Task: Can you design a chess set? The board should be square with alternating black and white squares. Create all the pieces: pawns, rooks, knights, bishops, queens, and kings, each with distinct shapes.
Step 3553:
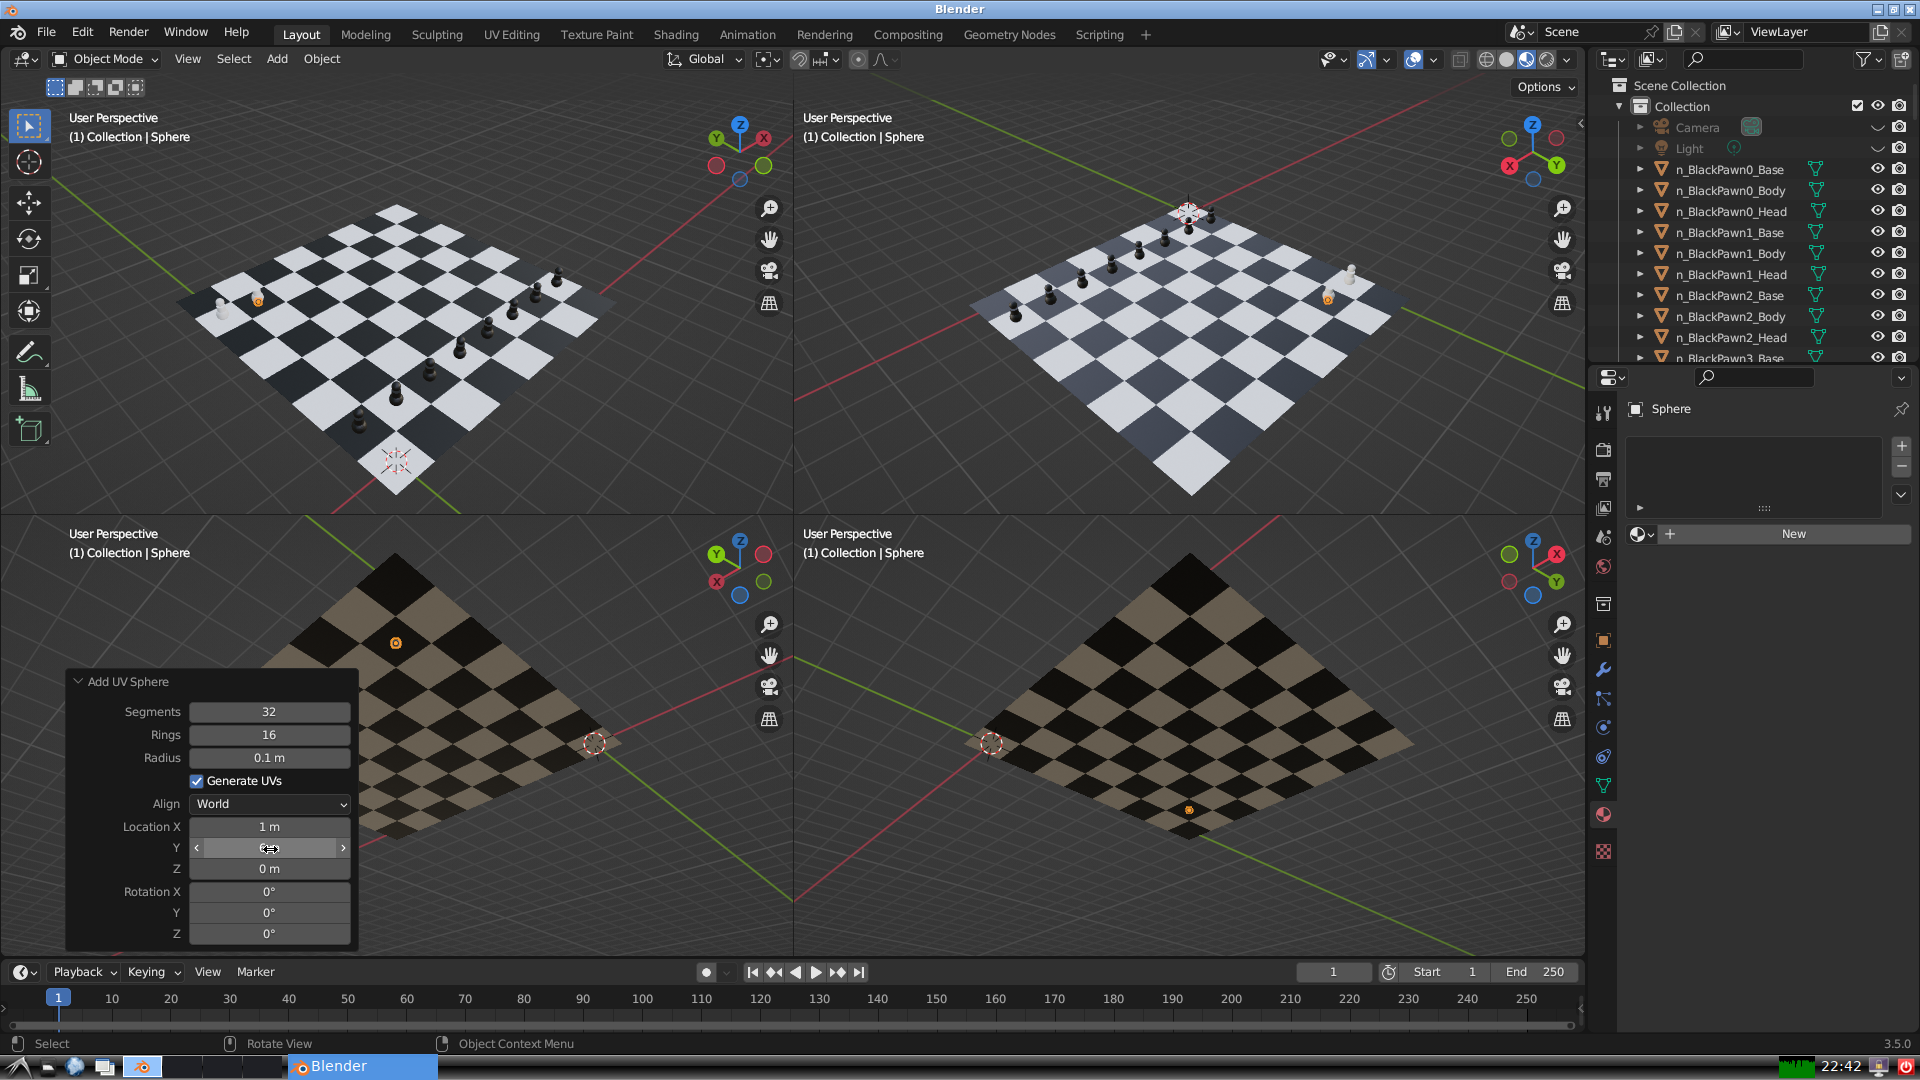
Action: {"mouse_move": [270, 867]}